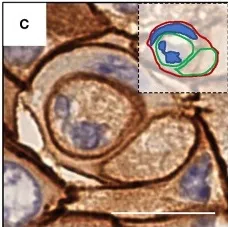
Complex morphologies of CIC structures. (C) Two cells were internalized, and the nucleus of one of them was missing.
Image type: pathology (immunostaining)